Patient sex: M
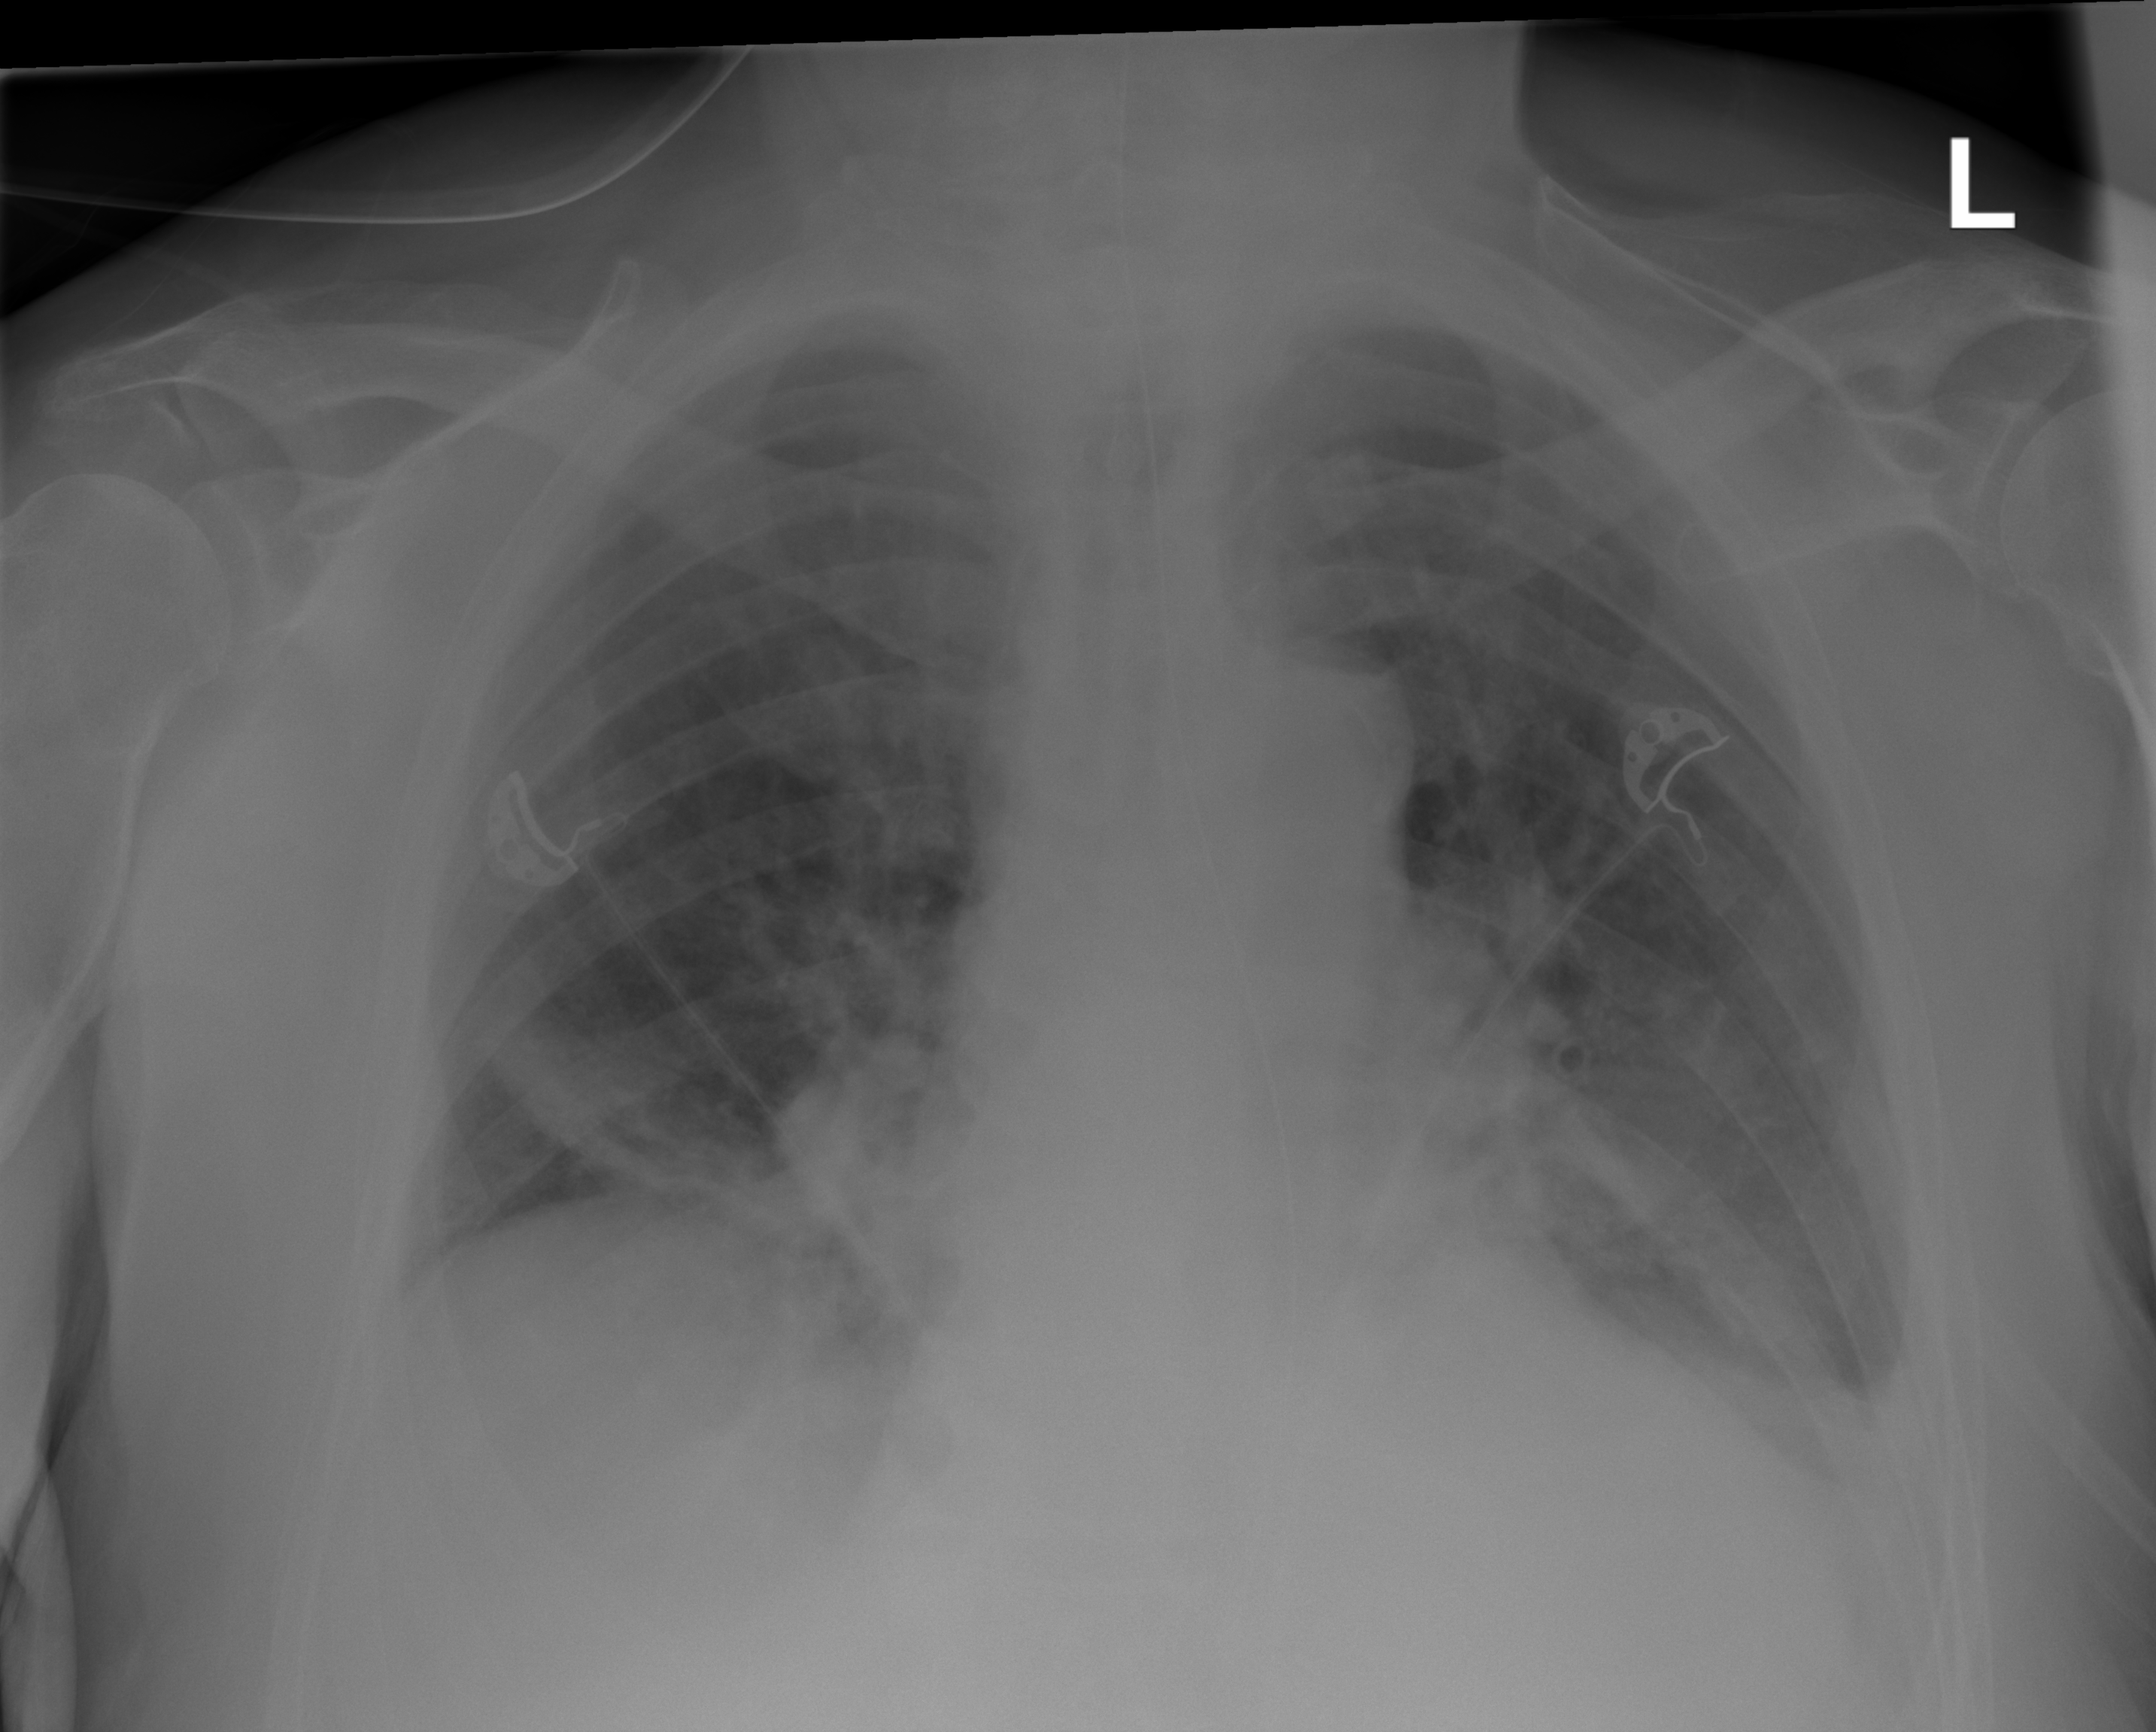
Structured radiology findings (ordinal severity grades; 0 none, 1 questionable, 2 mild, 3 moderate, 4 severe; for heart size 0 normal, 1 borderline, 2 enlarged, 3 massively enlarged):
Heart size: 2
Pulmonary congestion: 2
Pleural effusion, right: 0
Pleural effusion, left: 2
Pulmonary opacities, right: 2
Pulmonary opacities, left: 2
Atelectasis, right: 2
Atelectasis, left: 2